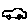
Label: car